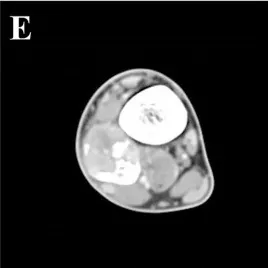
CT showed a lesion of bone destruction in the right distal fibula. Moderate heterogeneous enhancement in the portal phase. CT value = 123 HU).
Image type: radiology (ct)